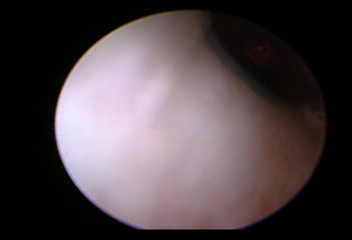
Modality: WLC
Class: Normal mucosa
Bladder cancer association: No